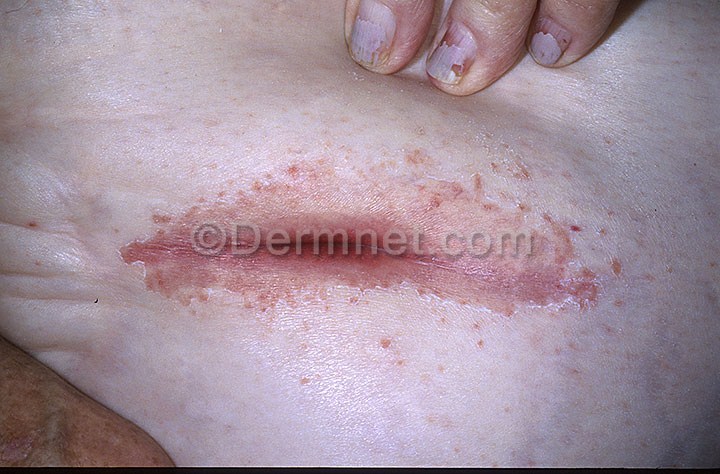
Disease: Tinea Ringworm Candidiasis and other Fungal Infections